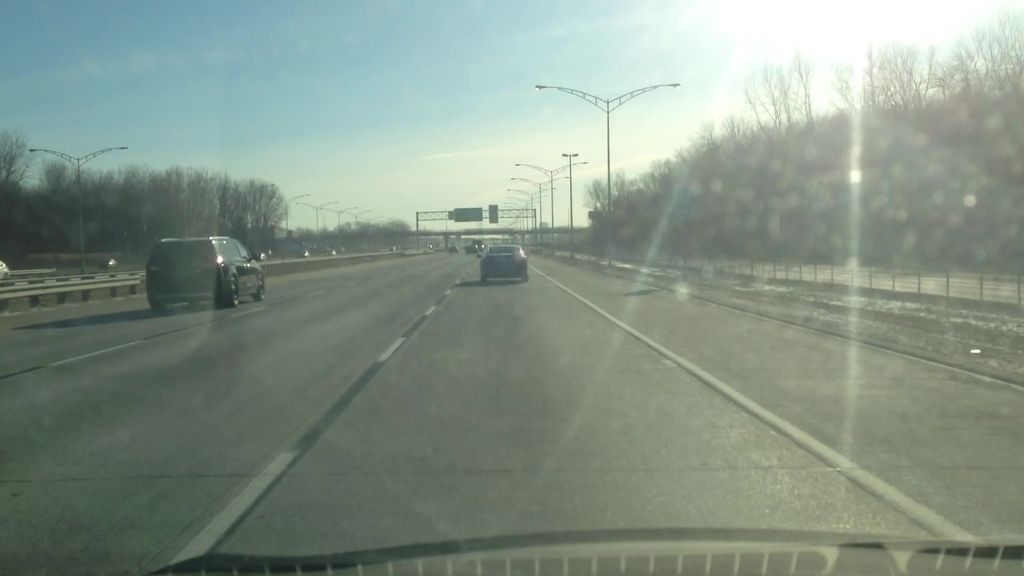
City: montreal